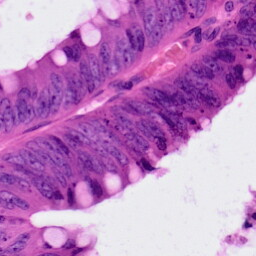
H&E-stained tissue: Colon